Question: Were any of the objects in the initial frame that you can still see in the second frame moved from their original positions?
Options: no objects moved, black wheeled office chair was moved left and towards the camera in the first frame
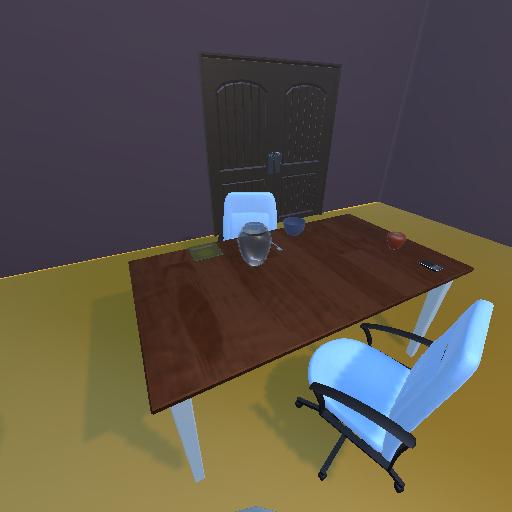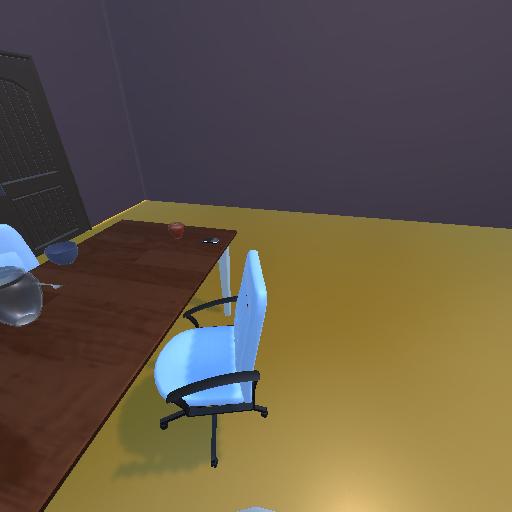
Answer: no objects moved